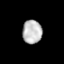
Tissue: lung
Cell type: T cells
Senescence score: 0.2009
Nuclear area (px): 449
Mean DAPI intensity: 188.125